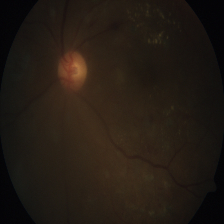
Diabetic retinopathy grade: Severe